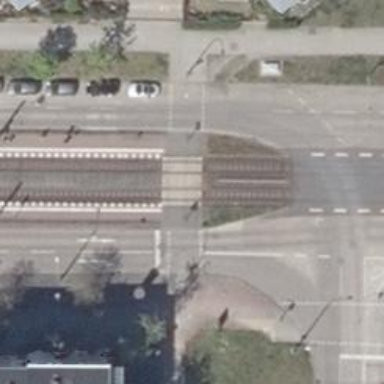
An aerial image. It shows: Railway signal.